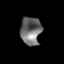
Tissue: prostate
Cell type: T cells
Senescence score: 0.2571
Nuclear area (px): 561
Mean DAPI intensity: 110.25